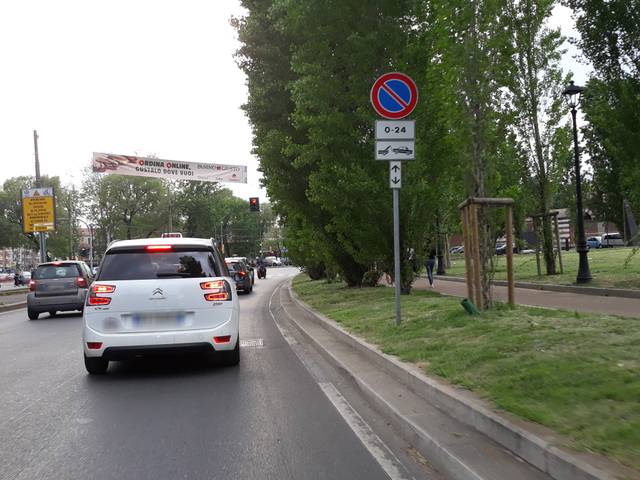
Region: Italy
Coordinates: 45.484, 9.179